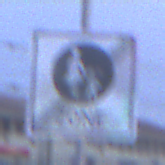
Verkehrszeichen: EndeFussgaengerzone
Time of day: SunriseSunset
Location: Outdoor (Urban)
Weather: Overcast
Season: NotSpecified
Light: Natural